A bearing vibration time series has been folded into this square grayscale image, one row per segment of consecutive samples. Based on the visible evidence, which condition applies: normal, inner_race, outer_race, ball?
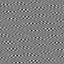
Answer: outer_race